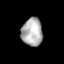
Tissue: prostate
Cell type: T cells
Senescence score: 0.3437
Nuclear area (px): 580
Mean DAPI intensity: 174.503